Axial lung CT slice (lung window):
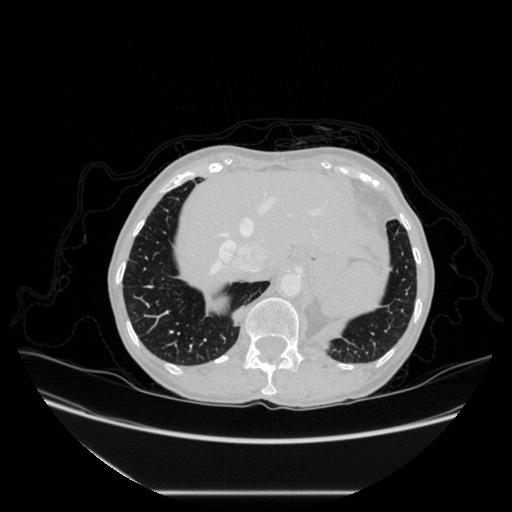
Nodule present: no